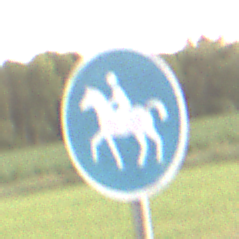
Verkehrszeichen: Reitweg
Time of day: SunriseSunset
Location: Outdoor (Nature)
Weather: Clear
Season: NotSpecified
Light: Natural